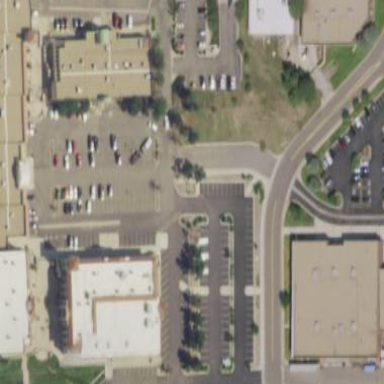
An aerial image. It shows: Retail area.